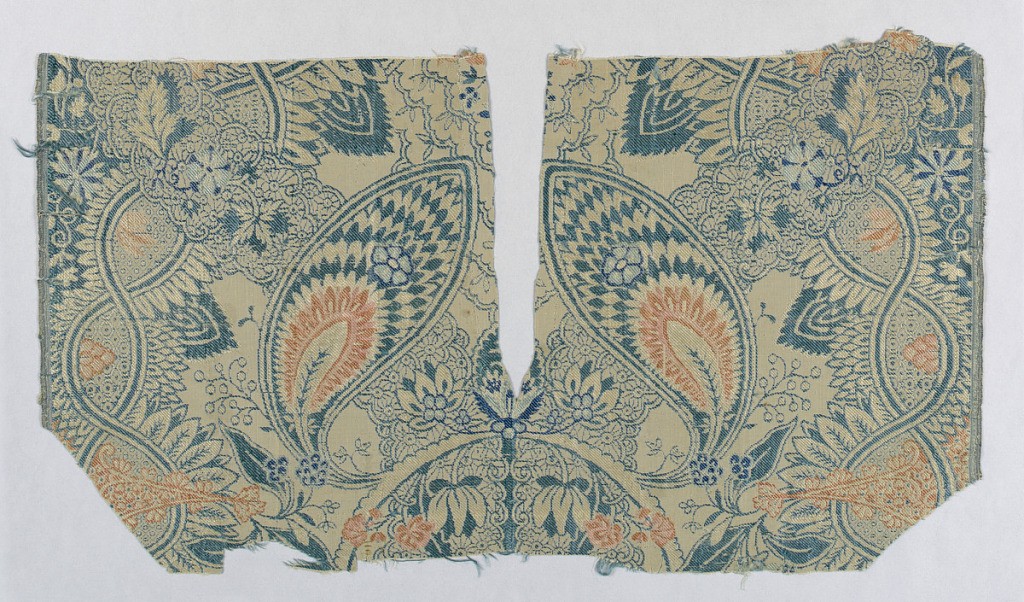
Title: Fragment
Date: early 18th century
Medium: silk Technique: compound weave with supplementary weft patterning (brocaded)
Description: Fragment of silk with white horizontally ribbed ground brocaded in blue, orange and pink silk. Design of lace-like serpentines and large foliage  with flowers. Selvage present.